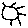
Label: sun